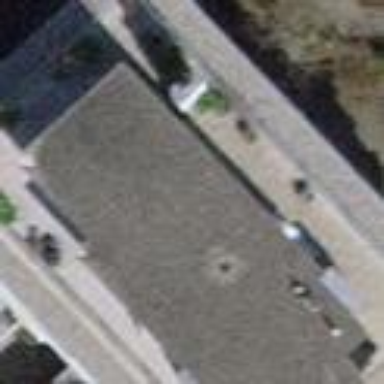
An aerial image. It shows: Terrace building.